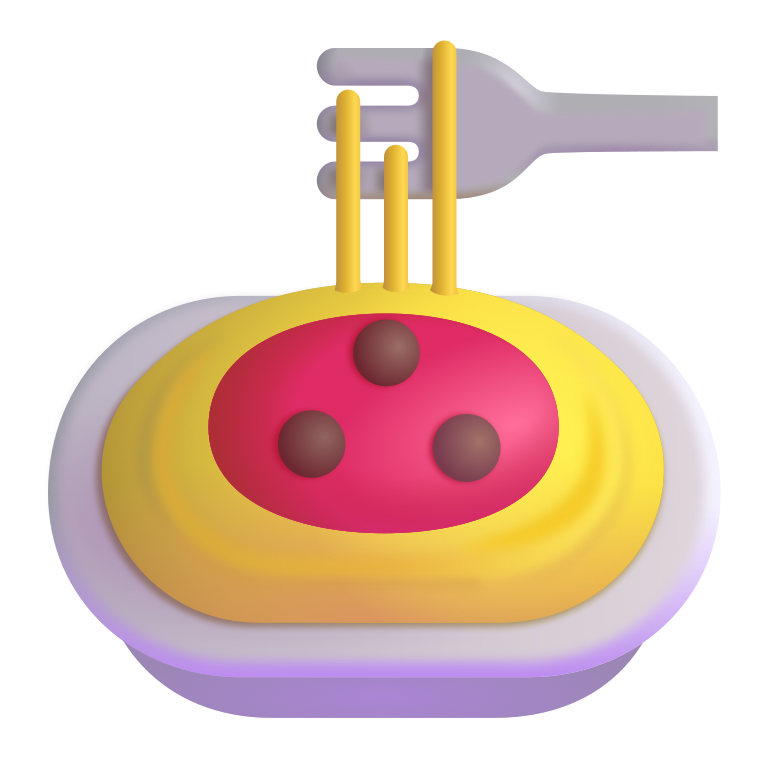
spaghetti color